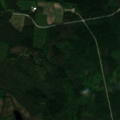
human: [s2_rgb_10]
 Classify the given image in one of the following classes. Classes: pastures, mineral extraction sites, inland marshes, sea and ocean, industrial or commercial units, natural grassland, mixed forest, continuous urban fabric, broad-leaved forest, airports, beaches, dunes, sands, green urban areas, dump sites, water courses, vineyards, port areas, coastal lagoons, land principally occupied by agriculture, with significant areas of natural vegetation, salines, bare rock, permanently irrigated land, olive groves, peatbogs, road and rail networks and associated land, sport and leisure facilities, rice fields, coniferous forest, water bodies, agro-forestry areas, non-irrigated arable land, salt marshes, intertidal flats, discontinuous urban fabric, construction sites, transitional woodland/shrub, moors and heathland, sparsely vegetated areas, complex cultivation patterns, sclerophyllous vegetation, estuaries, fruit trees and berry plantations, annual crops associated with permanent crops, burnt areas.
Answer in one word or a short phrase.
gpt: coniferous forest, mixed forest, transitional woodland/shrub